The image is the raw time-domain waveform of a rolling-element bearing's vibration signal. What is the most likely bearing condition (normal, inner_race, outer_race, ball)?
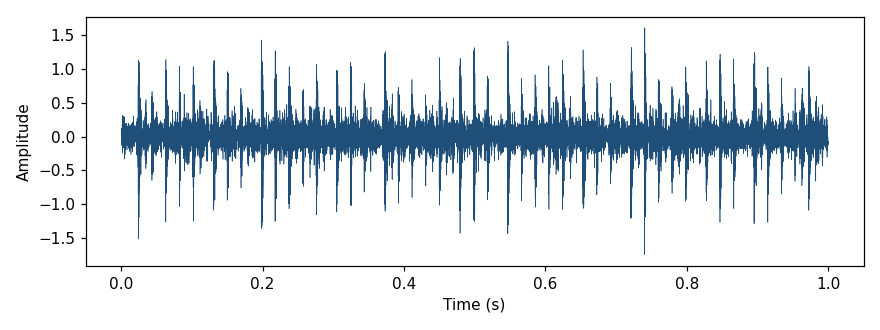
Answer: outer_race